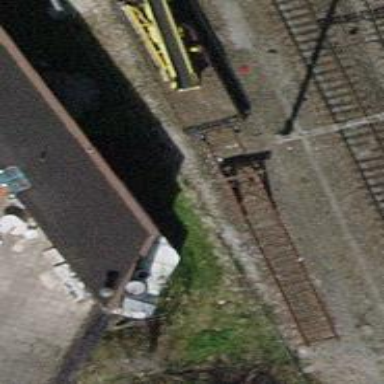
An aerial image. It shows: Railway buffer stop.